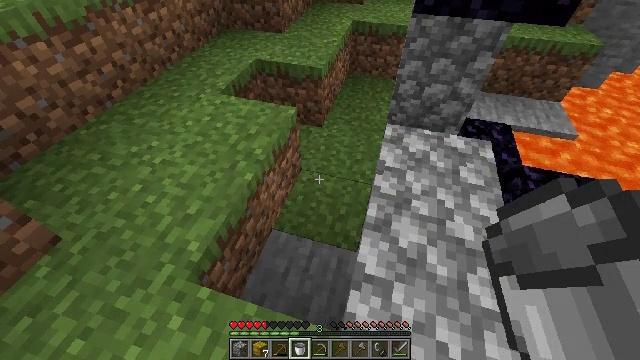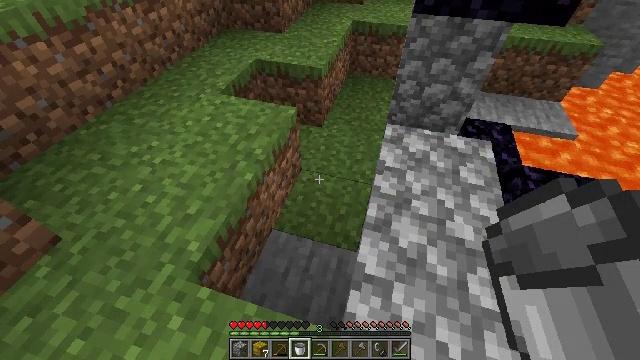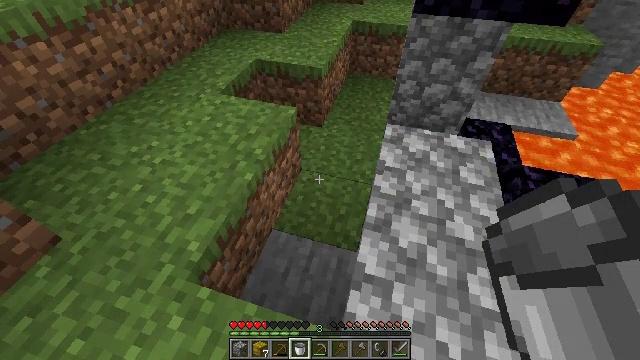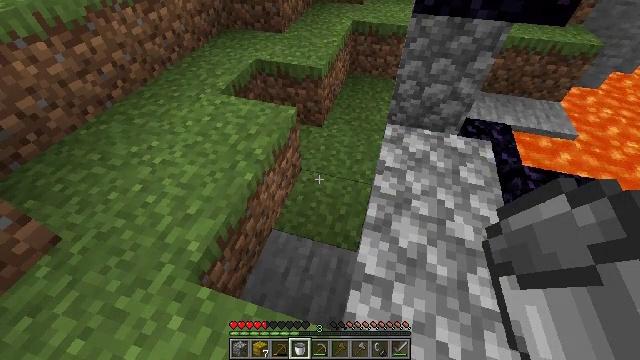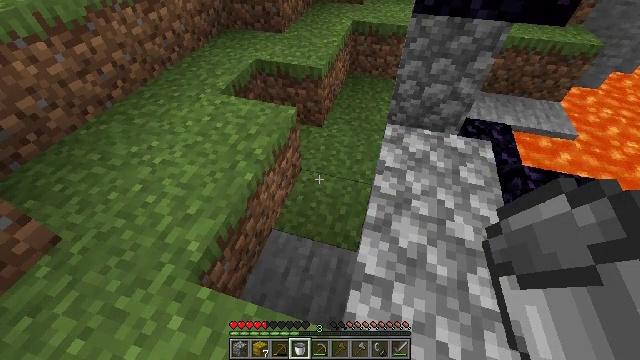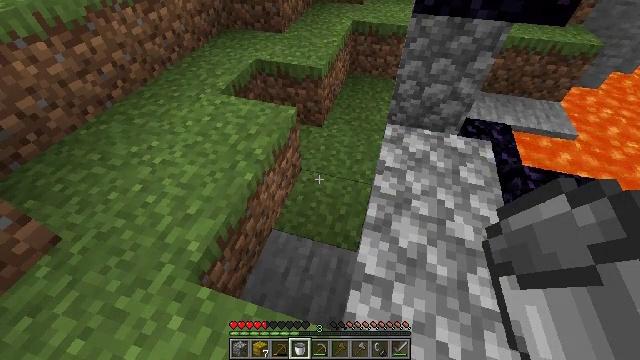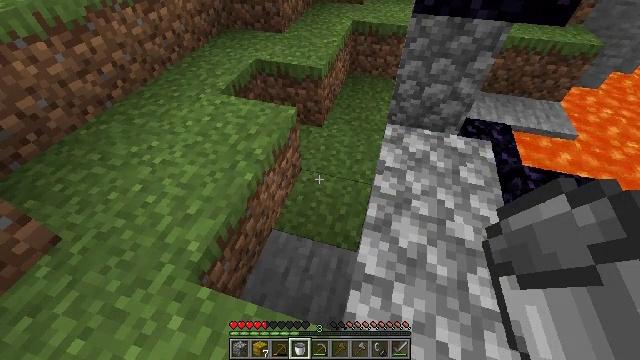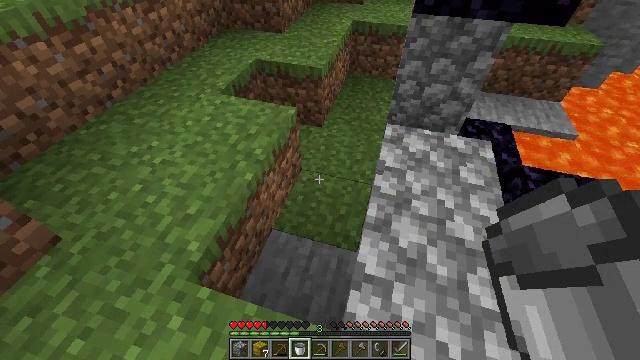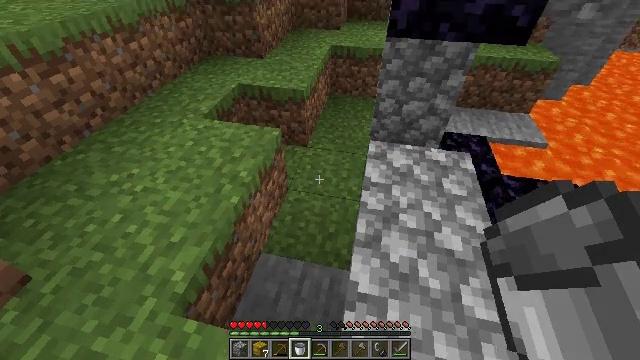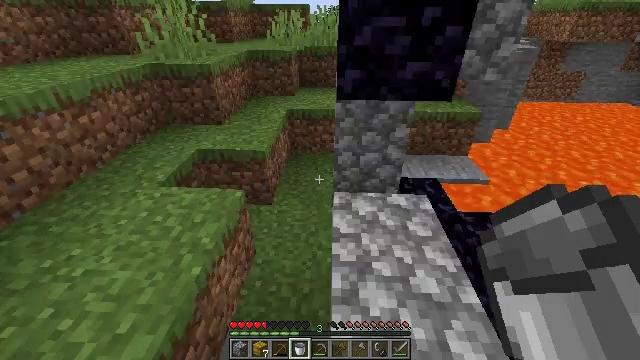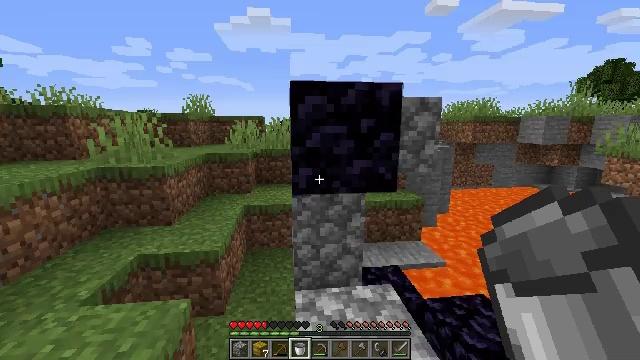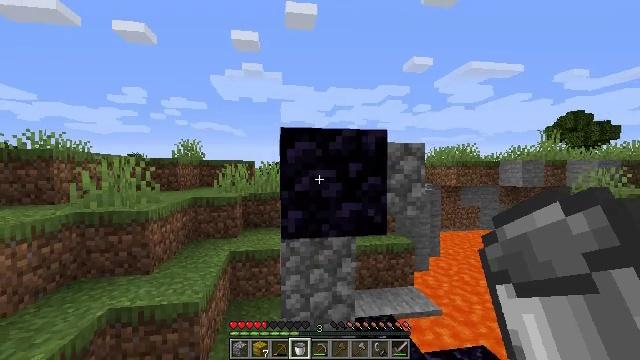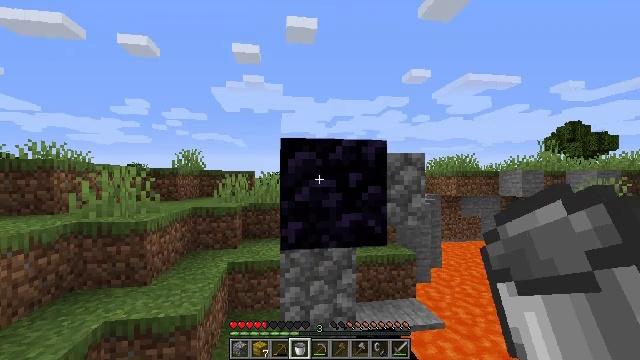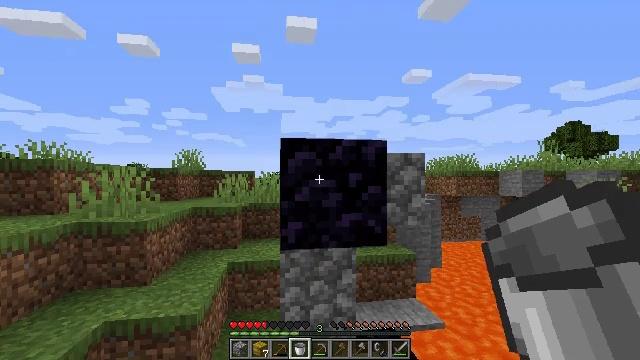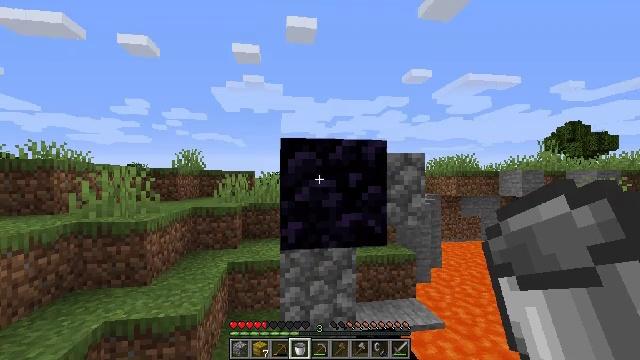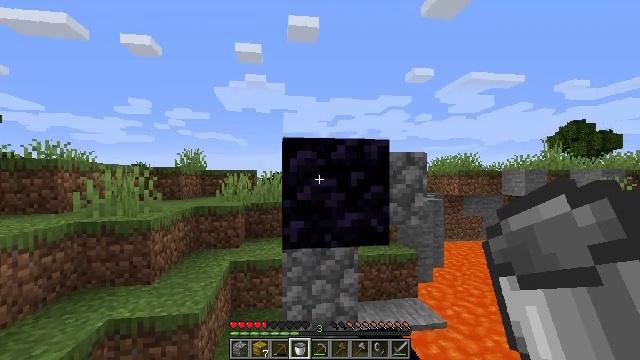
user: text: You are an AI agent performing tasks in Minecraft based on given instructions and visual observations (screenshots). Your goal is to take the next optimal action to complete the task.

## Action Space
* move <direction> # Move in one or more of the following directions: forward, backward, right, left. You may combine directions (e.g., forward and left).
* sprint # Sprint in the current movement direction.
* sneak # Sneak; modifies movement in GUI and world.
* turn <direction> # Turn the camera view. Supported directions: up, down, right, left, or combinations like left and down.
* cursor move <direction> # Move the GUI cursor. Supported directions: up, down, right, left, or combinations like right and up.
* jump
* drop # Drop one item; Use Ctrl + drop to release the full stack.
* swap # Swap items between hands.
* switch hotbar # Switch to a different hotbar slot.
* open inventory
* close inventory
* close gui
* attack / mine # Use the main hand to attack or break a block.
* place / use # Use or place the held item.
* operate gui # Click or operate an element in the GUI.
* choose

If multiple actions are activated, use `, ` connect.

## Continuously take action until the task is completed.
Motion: motion action
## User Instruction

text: Mine cobblestone underground.
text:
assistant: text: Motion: no_op
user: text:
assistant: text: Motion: no_op
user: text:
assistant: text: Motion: no_op
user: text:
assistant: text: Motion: no_op
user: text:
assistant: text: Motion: no_op
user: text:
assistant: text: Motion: no_op
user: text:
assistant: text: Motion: no_op
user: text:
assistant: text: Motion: turn right and up
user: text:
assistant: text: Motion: turn right and up
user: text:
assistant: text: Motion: turn right and up
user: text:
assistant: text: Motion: turn right and up
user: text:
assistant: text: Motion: turn up
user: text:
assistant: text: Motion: no_op
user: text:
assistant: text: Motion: no_op
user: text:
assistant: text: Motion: no_op
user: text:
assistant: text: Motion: no_op
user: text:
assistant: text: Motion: no_op
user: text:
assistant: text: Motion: no_op
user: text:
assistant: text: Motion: no_op
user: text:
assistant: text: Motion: no_op
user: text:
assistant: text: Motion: no_op
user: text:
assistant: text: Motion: no_op
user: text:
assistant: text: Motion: no_op
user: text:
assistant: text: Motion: no_op
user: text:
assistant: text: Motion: no_op
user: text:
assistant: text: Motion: no_op
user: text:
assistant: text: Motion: no_op
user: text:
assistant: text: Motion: no_op
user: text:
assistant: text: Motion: no_op
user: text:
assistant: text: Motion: no_op